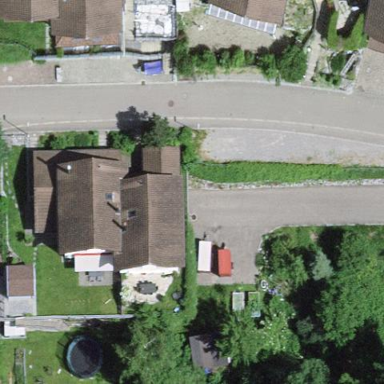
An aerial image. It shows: Simple house.